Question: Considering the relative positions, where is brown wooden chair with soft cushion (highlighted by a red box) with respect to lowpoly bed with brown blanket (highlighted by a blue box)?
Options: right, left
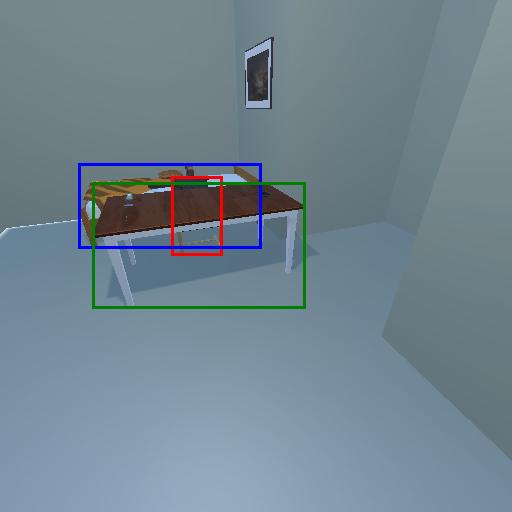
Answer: right